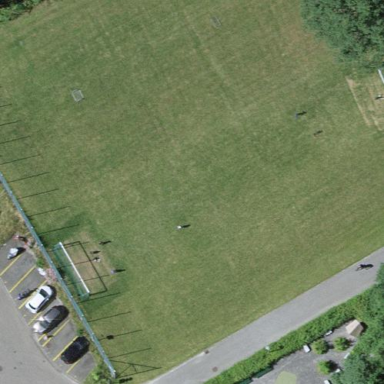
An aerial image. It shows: Soccer pitch with grass paver surface for leisure sports.